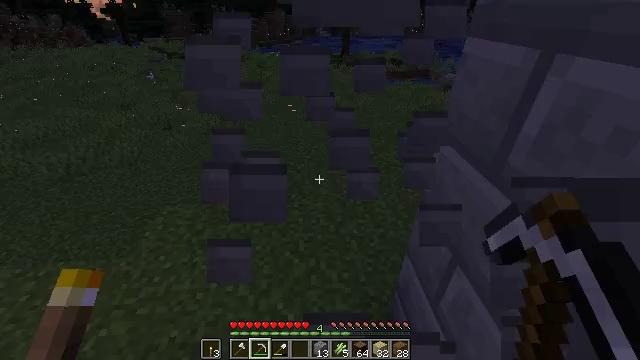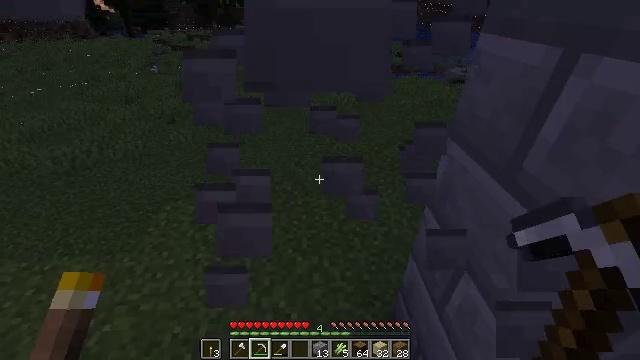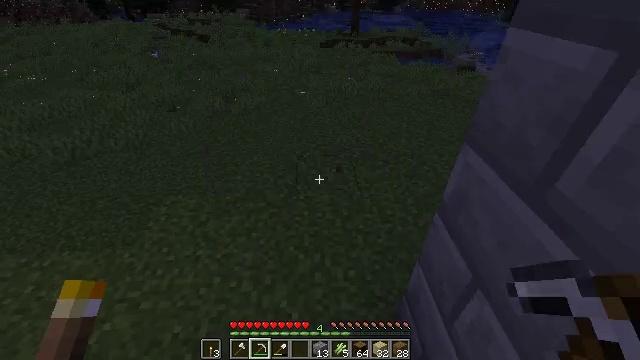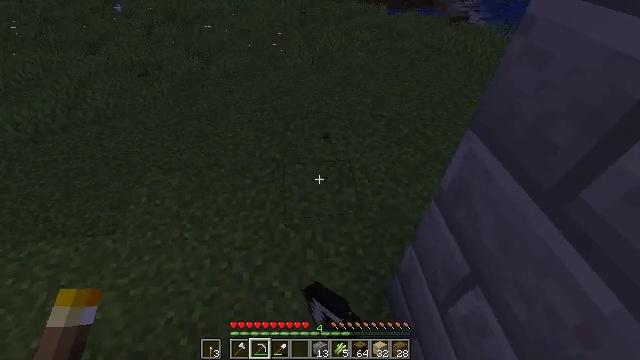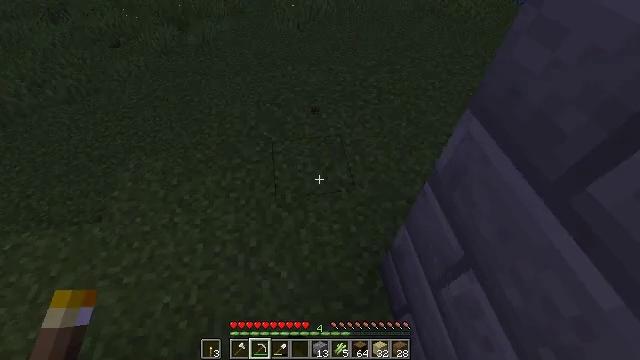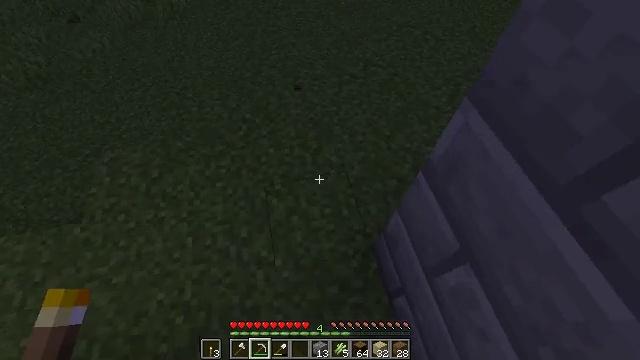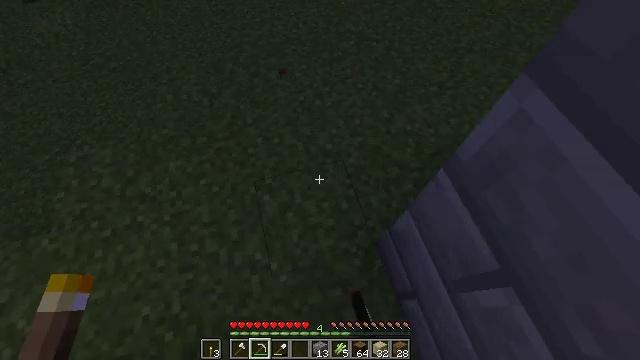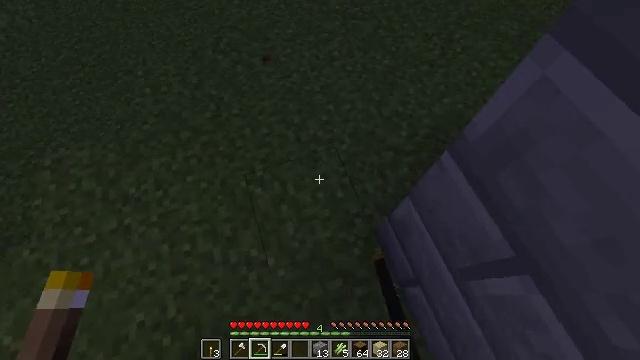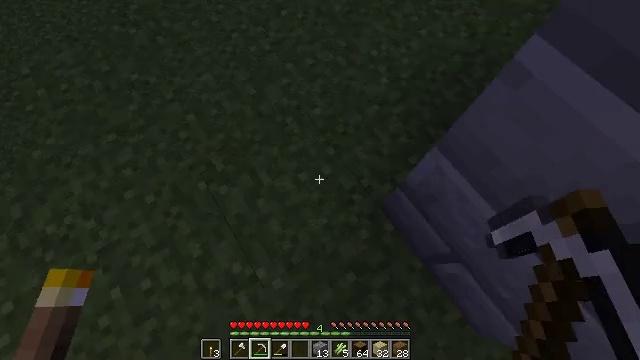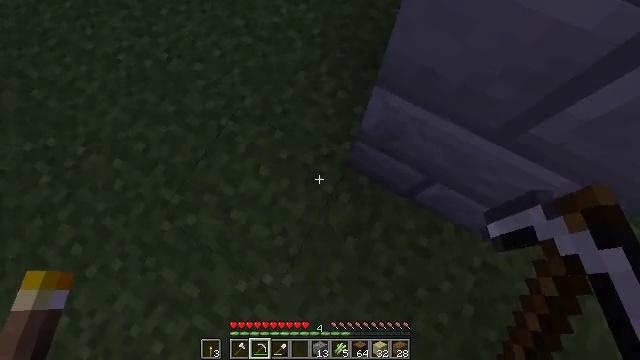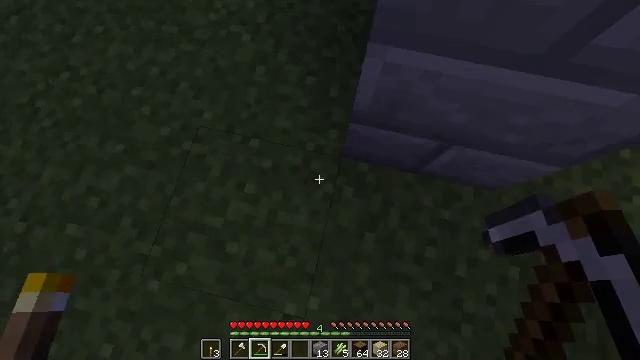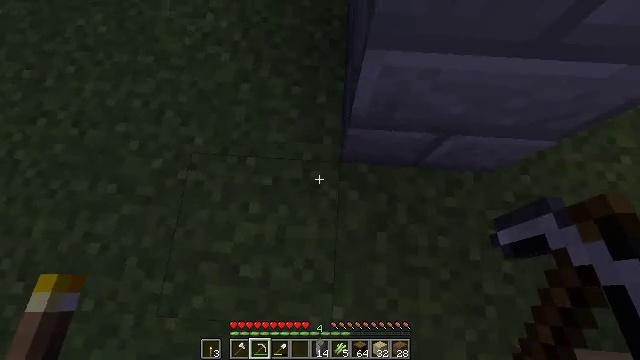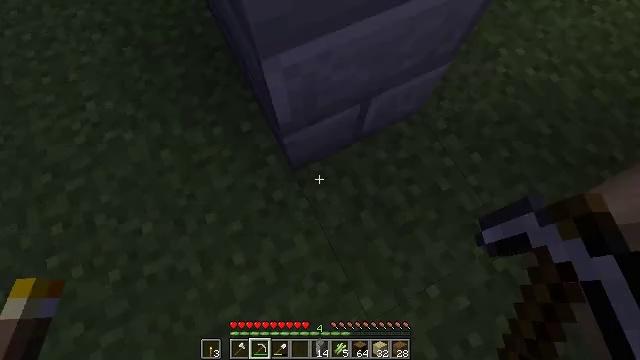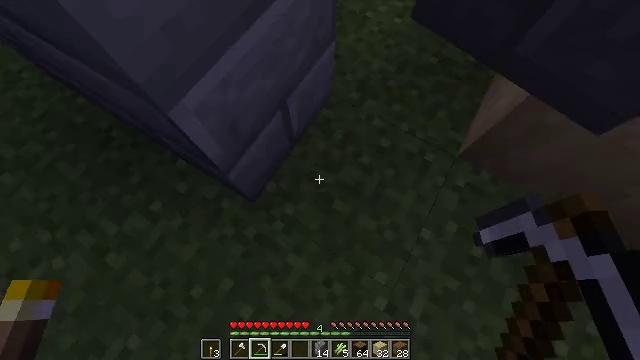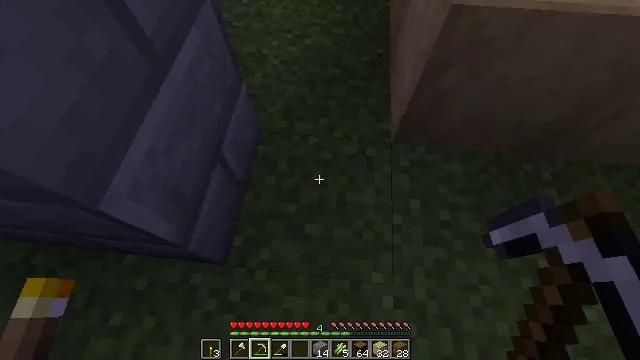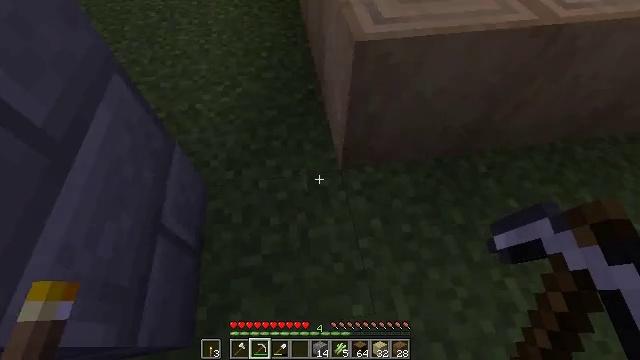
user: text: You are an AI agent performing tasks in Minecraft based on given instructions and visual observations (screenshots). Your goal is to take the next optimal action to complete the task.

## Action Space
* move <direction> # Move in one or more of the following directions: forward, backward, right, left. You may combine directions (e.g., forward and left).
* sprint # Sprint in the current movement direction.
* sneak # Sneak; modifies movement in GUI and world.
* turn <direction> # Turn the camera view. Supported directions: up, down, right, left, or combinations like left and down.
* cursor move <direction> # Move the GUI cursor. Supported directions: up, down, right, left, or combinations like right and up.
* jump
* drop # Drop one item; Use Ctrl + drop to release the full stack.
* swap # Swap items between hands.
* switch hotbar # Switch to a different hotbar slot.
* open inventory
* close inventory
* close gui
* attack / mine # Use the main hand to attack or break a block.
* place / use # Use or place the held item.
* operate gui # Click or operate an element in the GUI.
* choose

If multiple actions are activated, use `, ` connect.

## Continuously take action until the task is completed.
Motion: motion action
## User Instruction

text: Craft stone brick slabs.
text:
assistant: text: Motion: move forward, turn down, attack / mine
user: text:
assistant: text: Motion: move forward, turn down, attack / mine
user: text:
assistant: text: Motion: move forward, turn right and down
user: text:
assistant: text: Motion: move forward, turn right and down
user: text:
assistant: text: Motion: move forward, turn right and down
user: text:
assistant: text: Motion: move forward, turn right and down
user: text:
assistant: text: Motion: turn right and down
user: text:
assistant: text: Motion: turn right and down
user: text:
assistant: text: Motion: turn right and down
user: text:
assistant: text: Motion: turn right
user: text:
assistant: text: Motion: turn right
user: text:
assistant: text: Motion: turn right and up
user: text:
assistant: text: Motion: turn right and up
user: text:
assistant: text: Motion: turn right and up
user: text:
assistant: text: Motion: move forward and move right, turn right and up
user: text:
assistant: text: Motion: move forward and move right, sprint, turn right and up
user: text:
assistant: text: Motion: move forward and move right, sprint, turn right and up, jump
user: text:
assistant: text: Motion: move forward and move right, sprint, turn right and up, jump
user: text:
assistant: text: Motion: move forward and move right, sprint, turn right and up, jump
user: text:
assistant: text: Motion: move forward and move right, sprint, turn right and up, jump
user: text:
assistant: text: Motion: move forward and move right, sprint, turn left and up
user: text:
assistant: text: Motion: move forward and move right, sprint, turn left and up
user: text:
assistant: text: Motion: move forward, sprint, turn left and up
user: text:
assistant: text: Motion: move forward, sprint, turn left and up
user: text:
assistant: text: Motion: move forward, sprint
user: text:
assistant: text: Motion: move forward, sprint
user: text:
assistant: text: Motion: move forward, sprint
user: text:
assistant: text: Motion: move forward, sprint
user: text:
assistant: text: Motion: move forward, sprint, turn right and down
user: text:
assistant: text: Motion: move forward, sprint, turn right